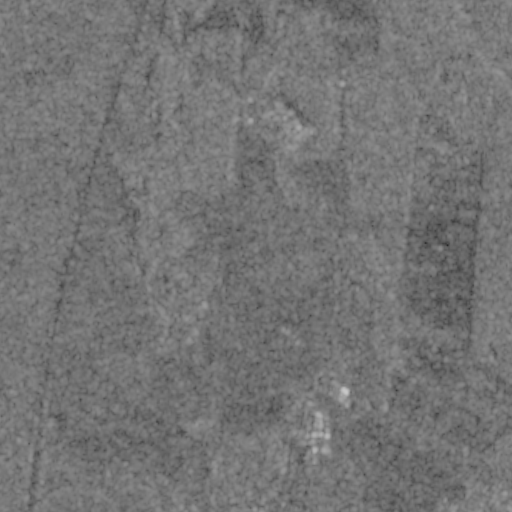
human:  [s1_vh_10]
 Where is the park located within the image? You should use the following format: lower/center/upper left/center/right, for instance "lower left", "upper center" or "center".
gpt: The park is located in the lower right of the image.
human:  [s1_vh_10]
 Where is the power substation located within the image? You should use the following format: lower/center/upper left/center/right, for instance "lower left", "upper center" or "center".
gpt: The power substation is located in the upper center of the image.
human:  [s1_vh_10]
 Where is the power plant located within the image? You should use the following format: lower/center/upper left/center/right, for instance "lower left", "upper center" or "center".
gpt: There is no power plant in the image.

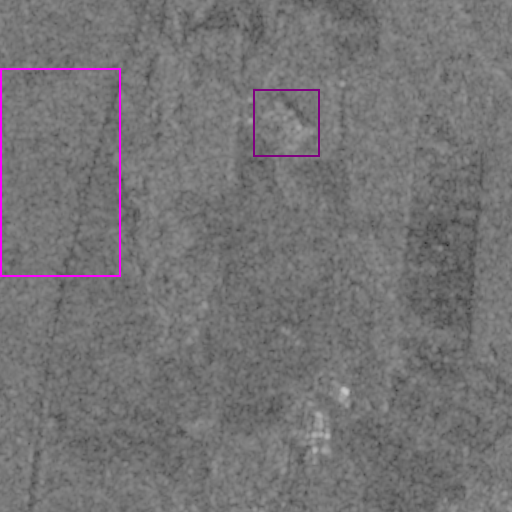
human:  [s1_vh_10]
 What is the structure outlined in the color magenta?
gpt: The structure outlined in magenta is a crop field.
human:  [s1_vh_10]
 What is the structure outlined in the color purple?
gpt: The structure outlined in purple is a power substation.
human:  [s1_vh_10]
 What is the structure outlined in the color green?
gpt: There is no green outline.